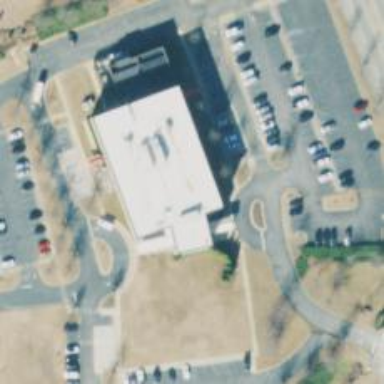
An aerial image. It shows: Healthcare clinic.